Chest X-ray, PA view. Patient: 7 years old, sex F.
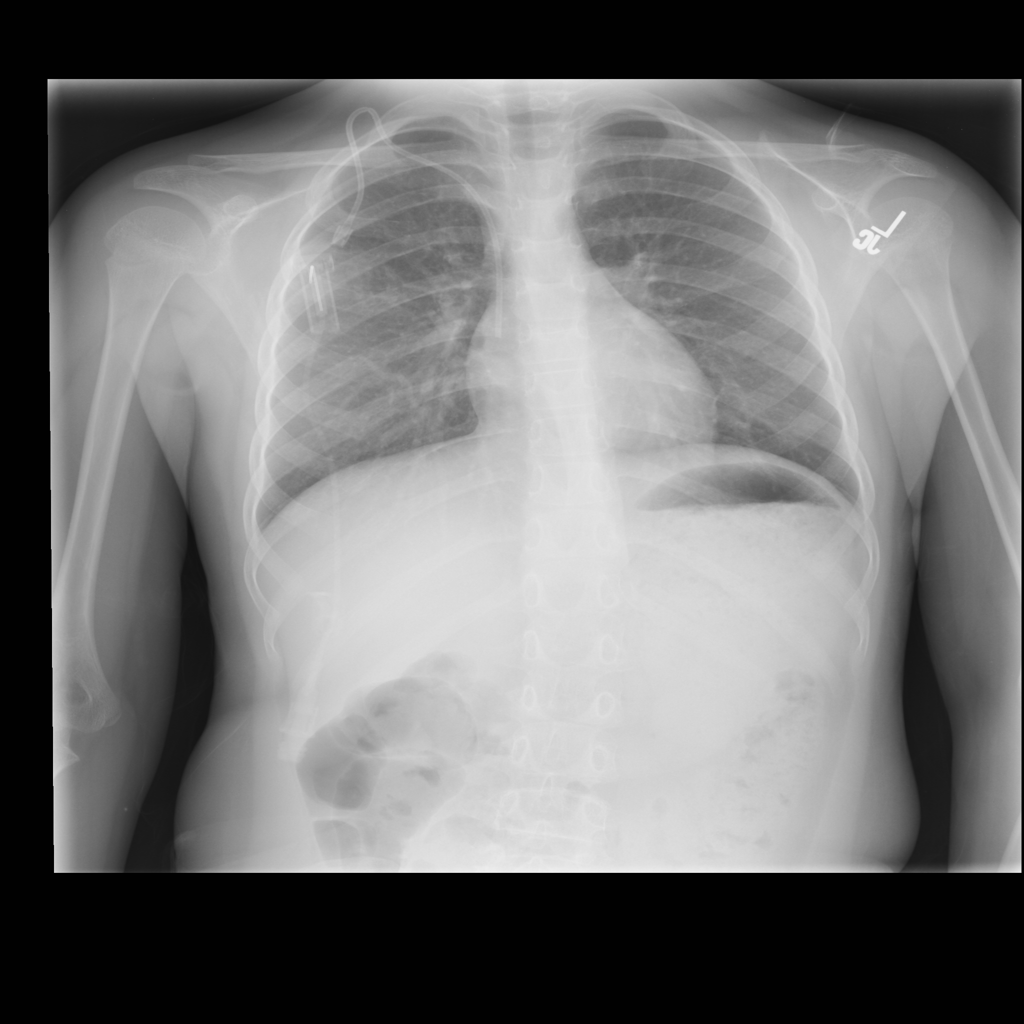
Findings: No Finding